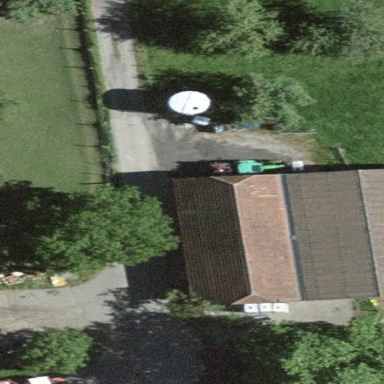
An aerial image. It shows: Barn.